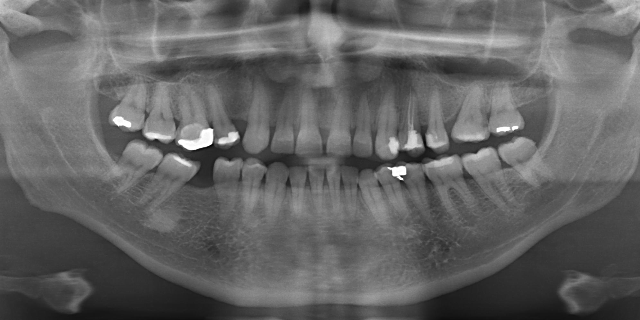
adult